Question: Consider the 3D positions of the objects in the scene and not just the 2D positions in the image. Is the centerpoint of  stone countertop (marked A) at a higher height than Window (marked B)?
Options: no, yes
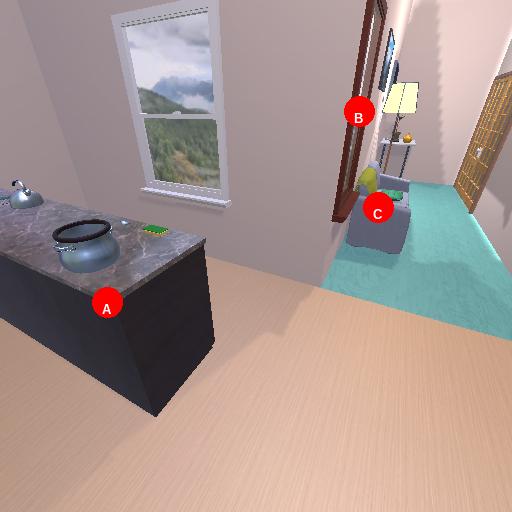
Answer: no